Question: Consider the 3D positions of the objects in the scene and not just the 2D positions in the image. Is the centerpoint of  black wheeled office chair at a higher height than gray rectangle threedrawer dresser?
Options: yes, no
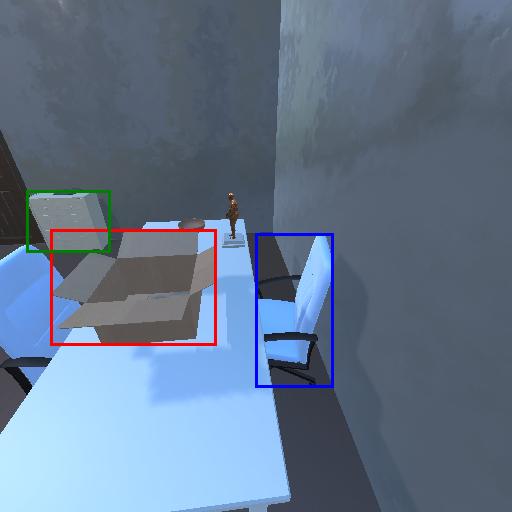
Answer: yes